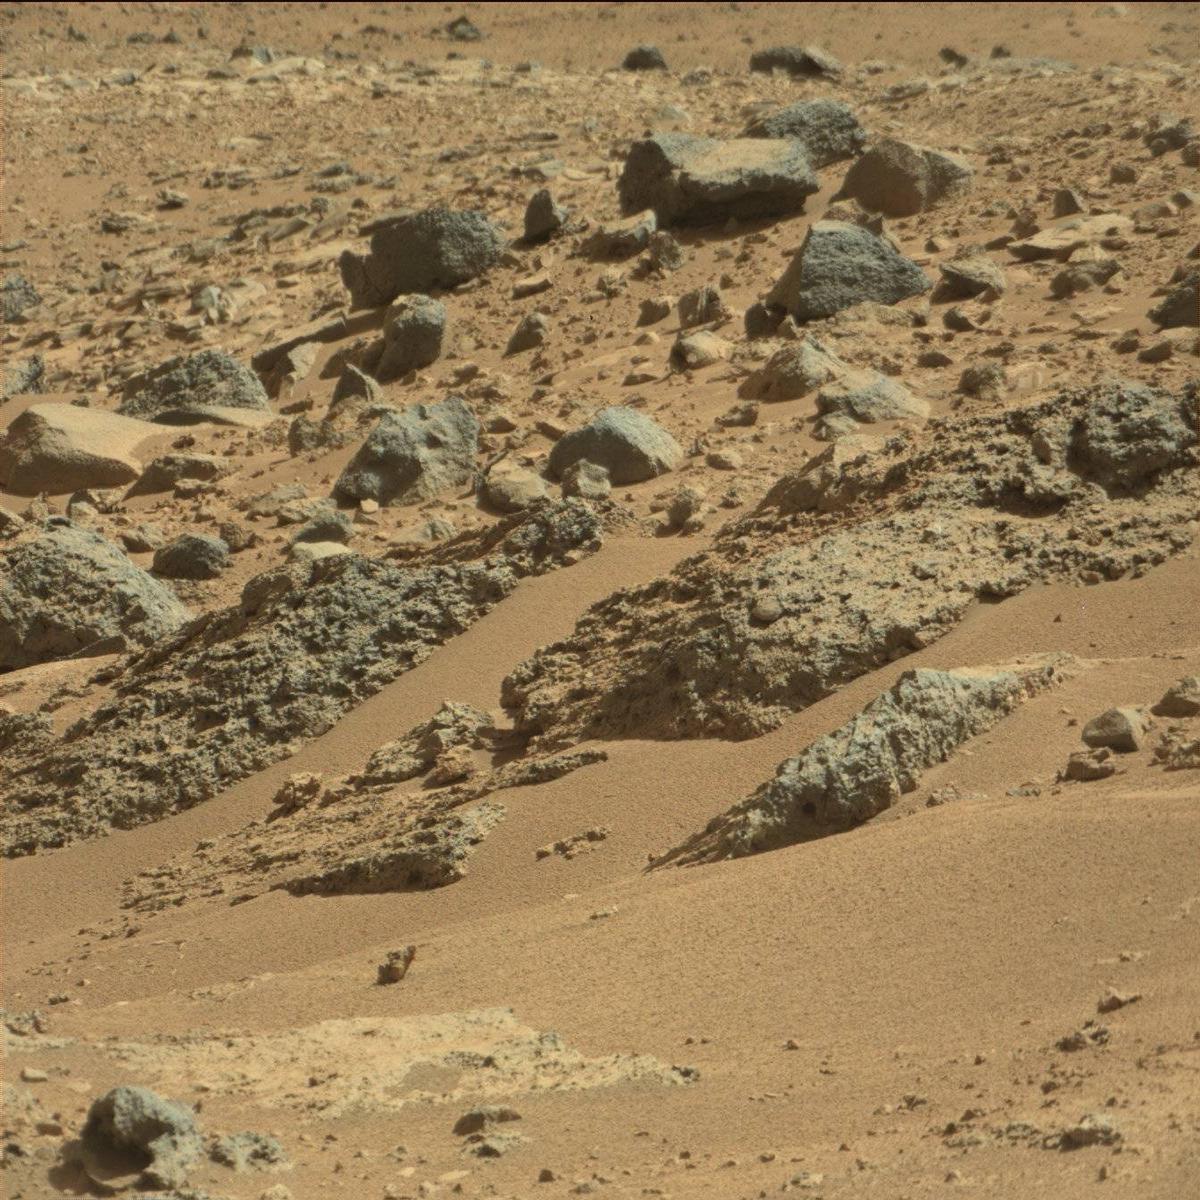
Terrain classes present: Bedrock, Sand / Soil